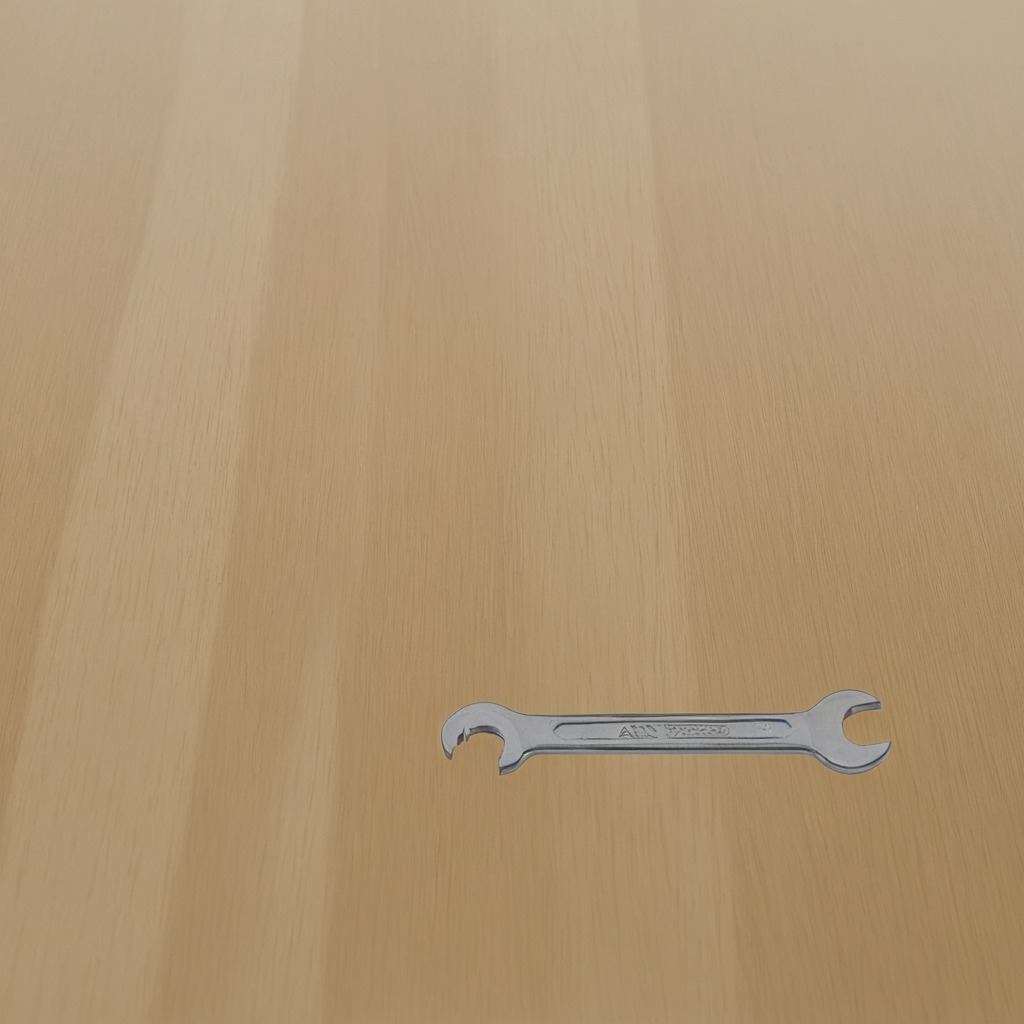
An wrench is lying on the plywood surface in the paint workshop.